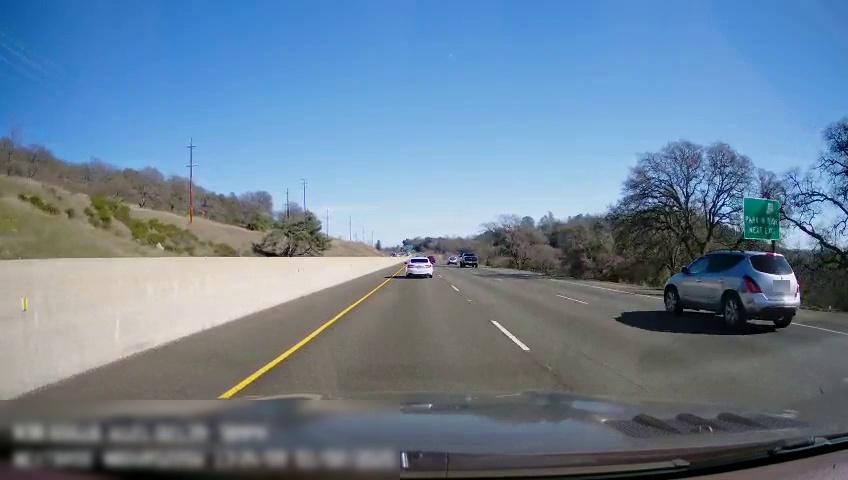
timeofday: Day
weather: Sunny
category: Drivable Space
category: Vehicles | Truck
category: Vehicles | SUV
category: Vehicles | Car
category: Vehicles | SUV
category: Vehicles | Truck
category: Lanes | Current Lane
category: Lanes | Current Lane
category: Lanes | Alternate Lane
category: Lanes | Alternate Lane
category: Traffic | Signs